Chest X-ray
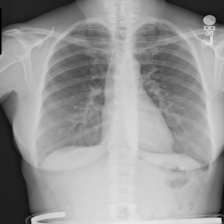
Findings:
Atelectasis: negative
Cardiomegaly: negative
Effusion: negative
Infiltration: negative
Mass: negative
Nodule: negative
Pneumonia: negative
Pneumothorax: negative
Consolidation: negative
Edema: negative
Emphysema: negative
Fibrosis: negative
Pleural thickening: negative
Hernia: negative